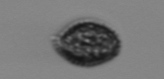
Label: Pseudochattonella_farcimen